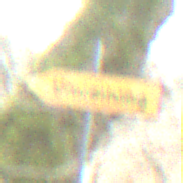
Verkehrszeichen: UmleitungswegweiserLinksweisend
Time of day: MorningAfternoon
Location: Outdoor (Nature)
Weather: PartlyCloudy
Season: NotSpecified
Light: Natural